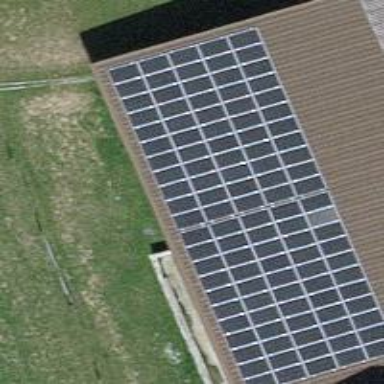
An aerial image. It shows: Solar power generator using photovoltaic method with solar photovoltaic panel types.